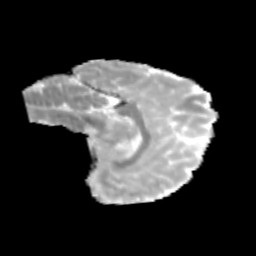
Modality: MD
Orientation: sagittal
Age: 9
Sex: male
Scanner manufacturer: siemens
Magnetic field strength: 3 T
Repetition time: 3.8 s
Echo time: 0.07 s